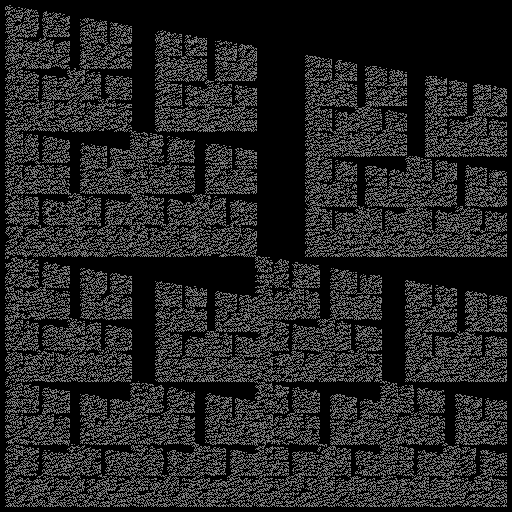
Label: castle